Question: I have created a simple Apple Watch app that displays a list of emoticons in a list and displays a bigger version when clicked. Nothing earth-shattering, but just an exercise.
Now I'm ready to submit it to the App Store, but what are the requirements in regards to the iPhone portion? Currently, when clicking on the app in the iPhone emulator, it brings up a blank screen. Am I supposed to put just some dummy image there so it's not a blank white screen? I've heard it will get rejected if it's just blank on the iPhone, but my watch app needs no interaction with the iPhone. Any help, suggestions, or experience is greatly appreciated.

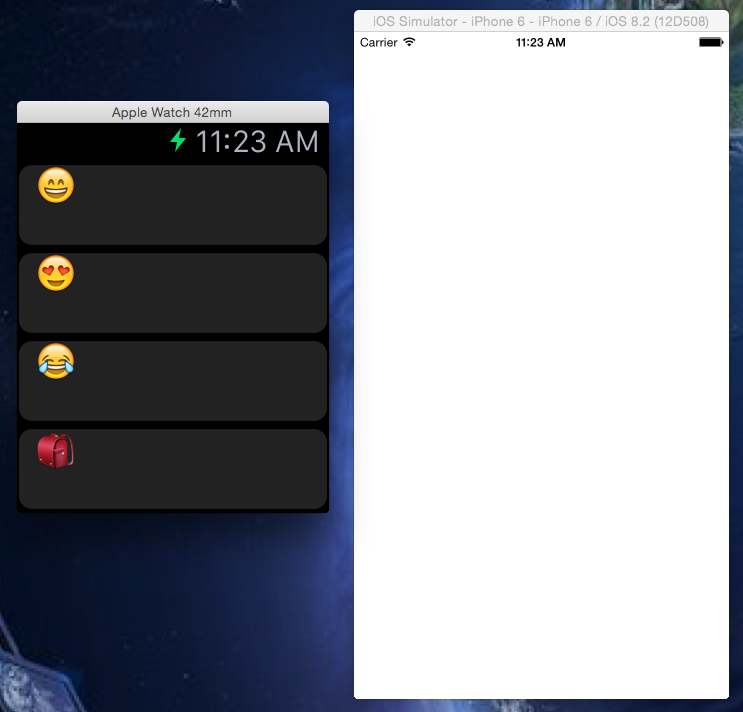
Answer: Your Watch app can only currently be submitted as an extension of an iPhone app. If your iPhone app is blank, non functional, or doesn't have a purpose outside of the watch extension, it will likely be rejected: <URL>